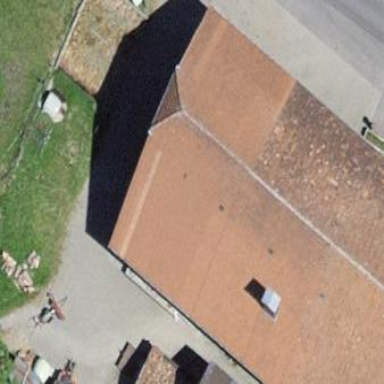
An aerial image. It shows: Rural barn.